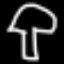
Label: mushroom